Question: **UPDATE: I was able to use the AND function:
=AND(C3=A5,E5="") format color red
=AND(C3=A5,E5>12/11/2013) format color green
The only downside is that I have to manually enter this rule over and over with the new cell location. Also as long as the higher number is in the rule, it is able to tell which rule to use.
IE:
'''
=AND(C3=A6,E6="") format color red
=AND(C3=A6,E6>12/11/2013) format color green
=AND(C3=A5,E5="") format color red
=AND(C3=A5,E5>12/11/2013) format color green
'''
I have a worksheet that we have to track items on. These items can be taken out and then returned.
Example:
'''
O-Scope Available: Oscope #1 Oscope #2 Oscope #3 Oscope #4 Oscope #5
Serial/Kit No.: Assigned To: Date Out: Expected Return: Returned on:
'''
When Oscope #1 is selected in "Serial/Kit No." column and has no "Returned on" date in that column, I want that cell to turn red to show it is not in the building. When Oscope #1 is selected in "Serial/Kit No." and a return date is entered then I want the cell to turn green, to show it is available.
This is an ongoing list that we need to track and the highlighting should be continous. IE if Oscope #1 was checked out and returned and someone else is going to check it out of the building, the formatting/marco will recognize this new entry and apply the correct color.
I have tried conditional formatting but it will only work for one row and not the entire worksheet. I used "IF" formula
Thank you
I have all the OScopes highlighted in red and the conditional formatting is turn it green.
Formula: =IF(C3=A5,E3>12/12/2012) Formats Green fill in cell
I originally had ...C3=A5:A66,E3:E66>... but it did not work to recognize the new data
Here is a screenshot
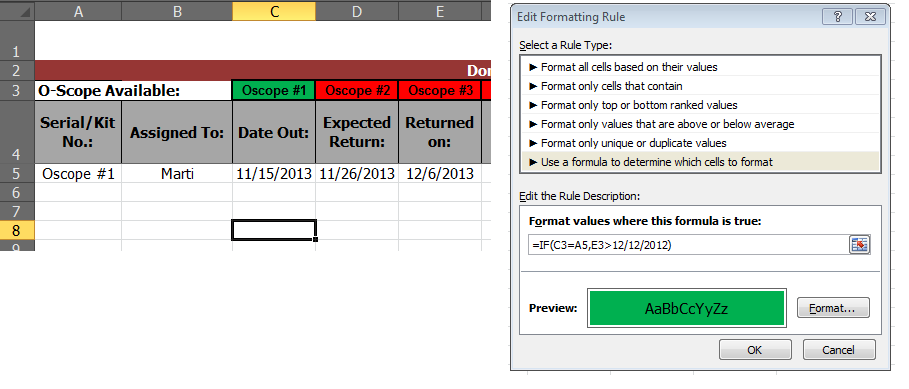
Answer: I don't have much time, but here's an alternative approach. The results look like this:

The Conditional Formatting formula is:
'''
=COUNTIFS($A$3:$A$5,C$1,$E$3:$E$5,"")
'''
It's just checking whether there is any row where the Oscope name is in column A and column E is blank.